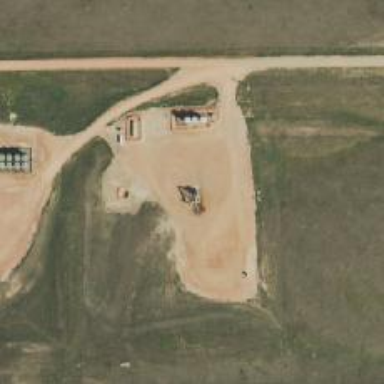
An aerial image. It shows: Petroleum well.